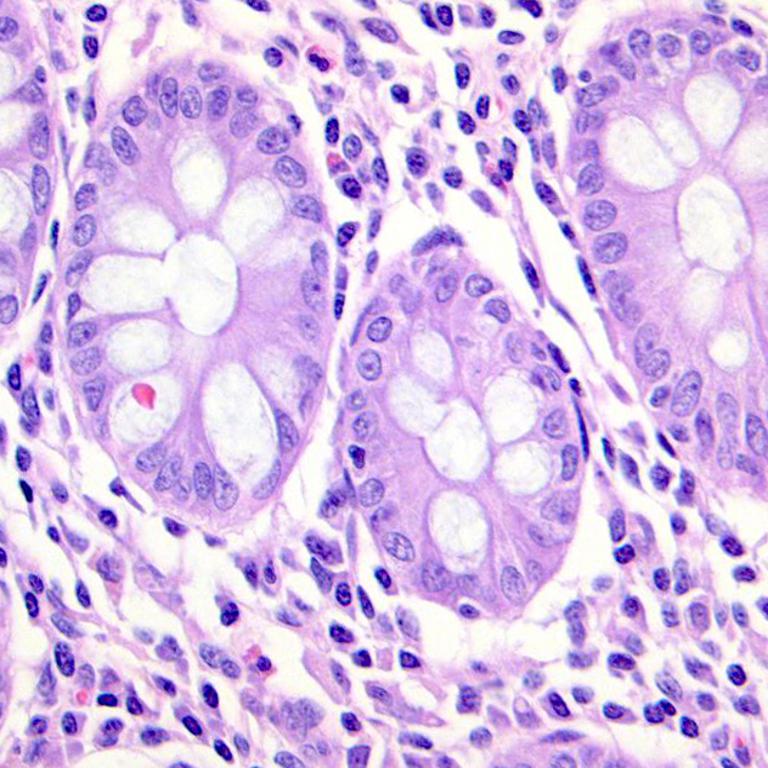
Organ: colon
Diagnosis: benign